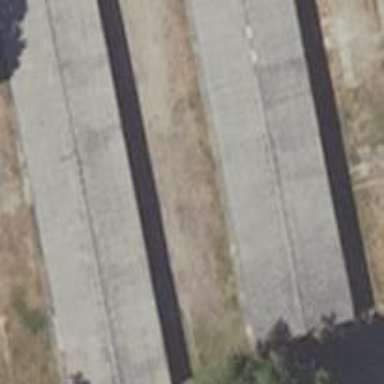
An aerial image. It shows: Group of garages.